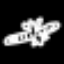
Label: airplane